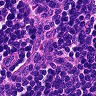
Metastatic tissue present: no